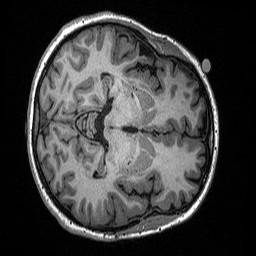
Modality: T1w
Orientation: axial
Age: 25
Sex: female